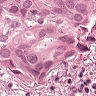
Metastatic tissue present: yes